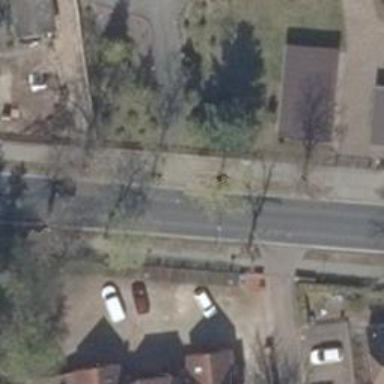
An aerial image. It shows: Urban tree with broadleaved deciduous leaves.